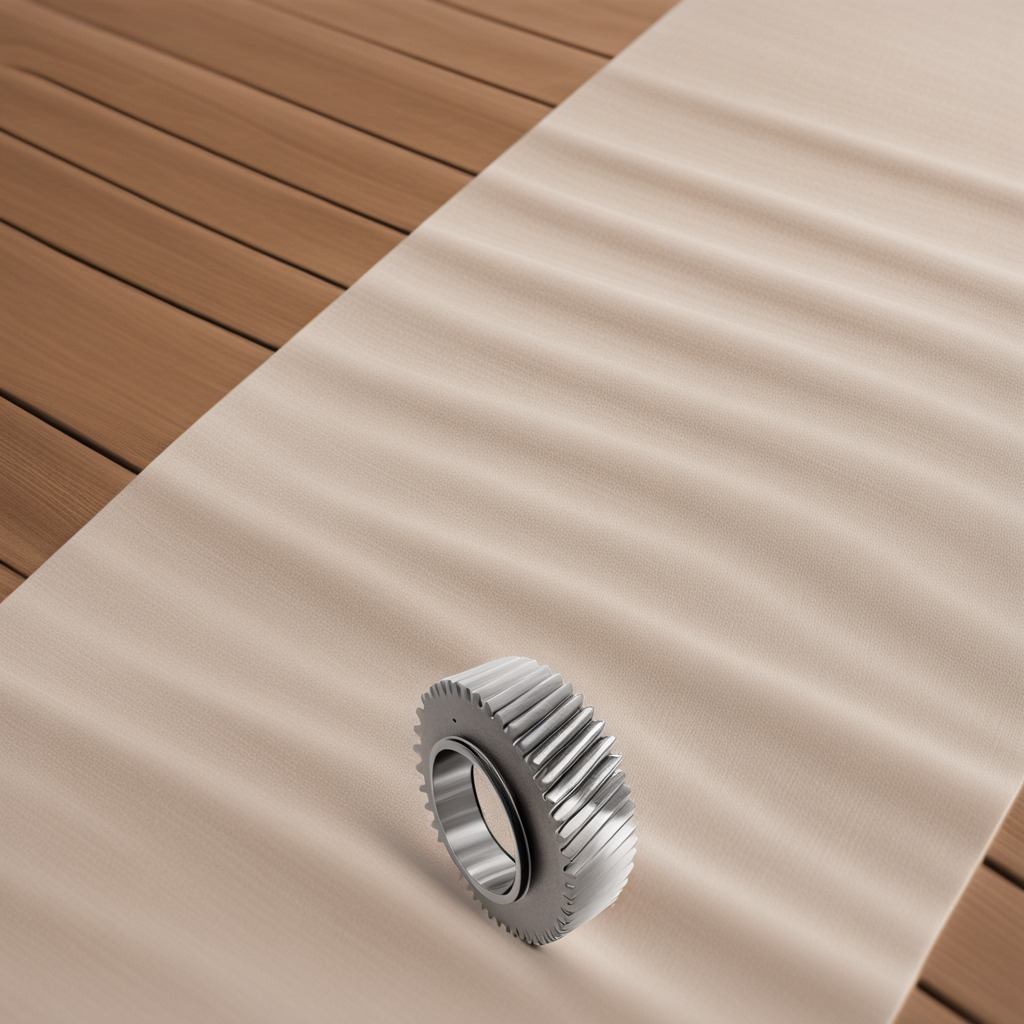
A steel gear with teeth lies on a wooden table in an outdoor workshop during daytime bright natural light soft shadows worn but beneath the cloth.